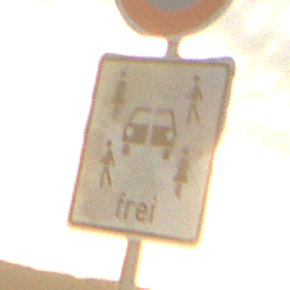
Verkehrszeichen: CarsharingfahrzeugeFrei
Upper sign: EingeschraenktesHalteverbot
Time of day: SunriseSunset
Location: Outdoor (Nature)
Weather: PartlyCloudy
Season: NotSpecified
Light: Natural